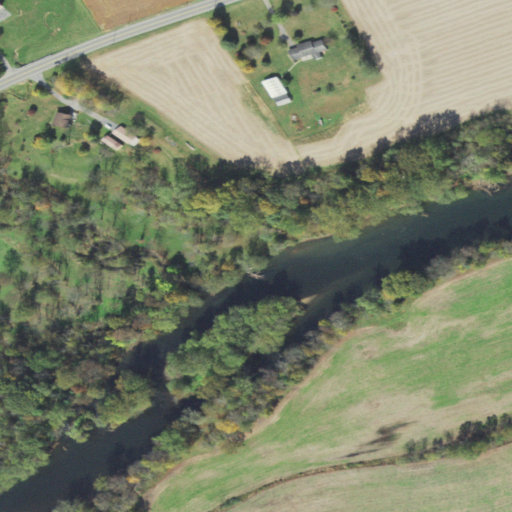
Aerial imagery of valley in Pennsylvania named Peters Hollow containing cultivated crops, mixed forest, open water, woody wetlands, pasture, open development, deciduous forest, low intensity development, and herbaceous wetlands